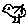
Label: bird